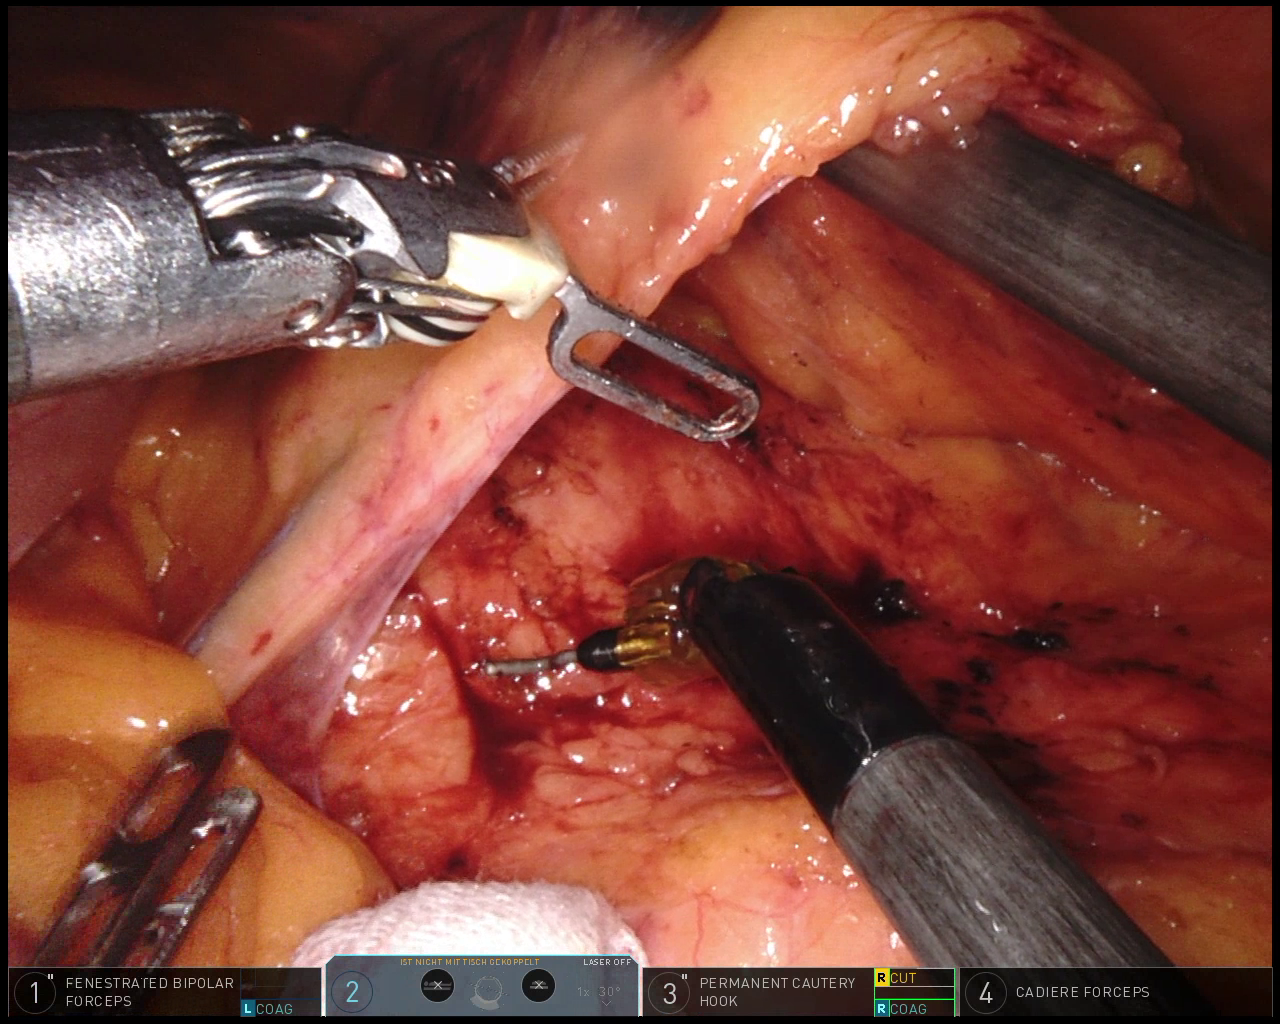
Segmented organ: intestinal_veins
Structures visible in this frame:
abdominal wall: no
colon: no
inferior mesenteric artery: no
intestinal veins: yes
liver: no
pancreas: no
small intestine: no
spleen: no
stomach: no
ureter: no
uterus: no
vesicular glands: no